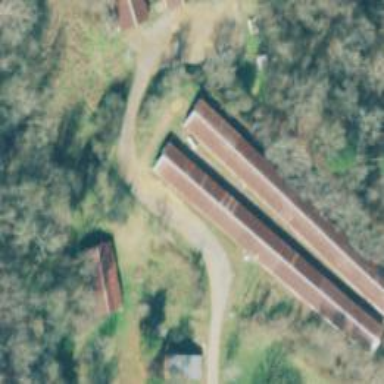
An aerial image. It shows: Farm auxiliary building.